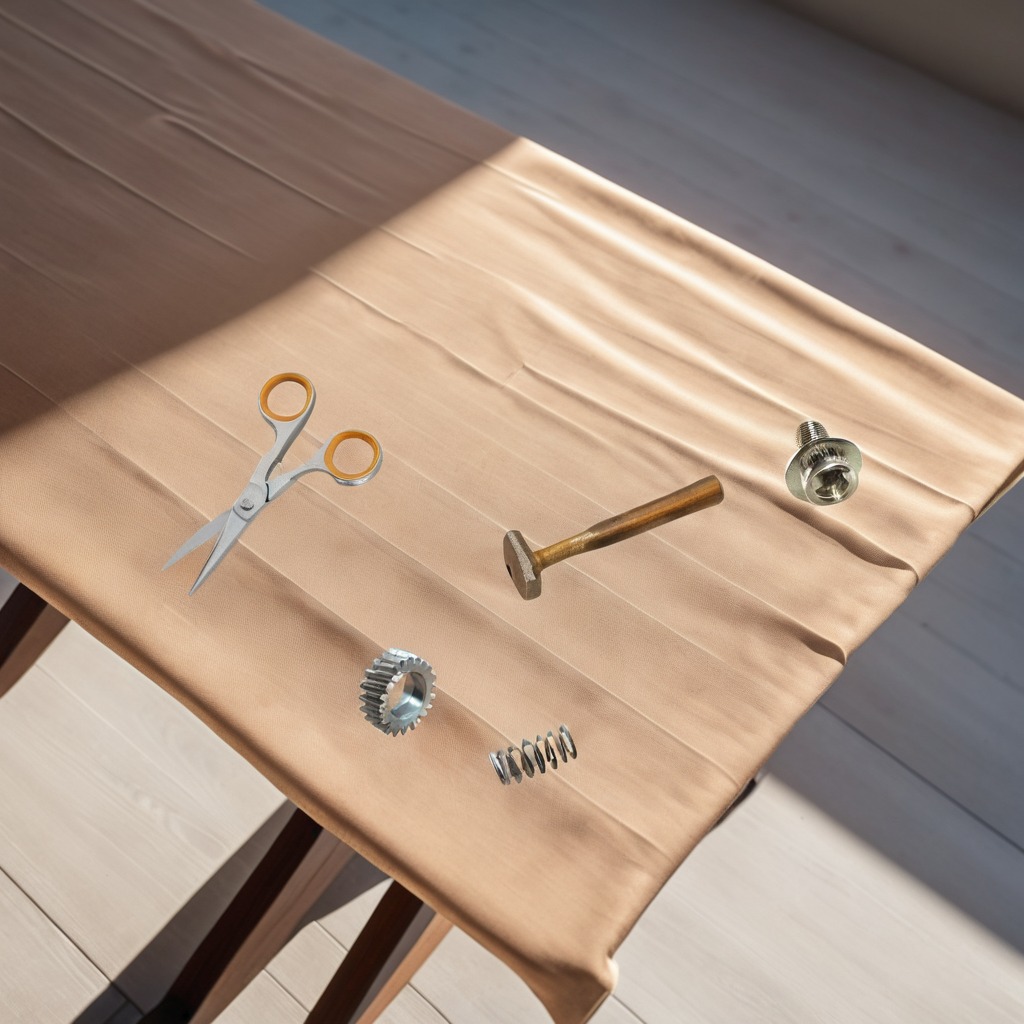
A steel gear with teeth, a metal machine screw, a hammer, a coiled metal spring, and a pair of scissors are lying on a wooden table in an outdoor workshop during daytime bright natural light soft shadows worn but beneath the cloth.